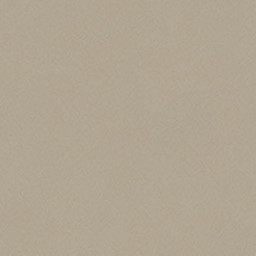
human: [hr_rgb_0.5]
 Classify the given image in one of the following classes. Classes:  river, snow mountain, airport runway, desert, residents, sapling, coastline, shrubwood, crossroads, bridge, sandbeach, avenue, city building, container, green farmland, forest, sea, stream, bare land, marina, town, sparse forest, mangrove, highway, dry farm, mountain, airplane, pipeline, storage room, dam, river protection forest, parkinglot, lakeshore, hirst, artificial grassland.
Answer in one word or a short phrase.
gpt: desert